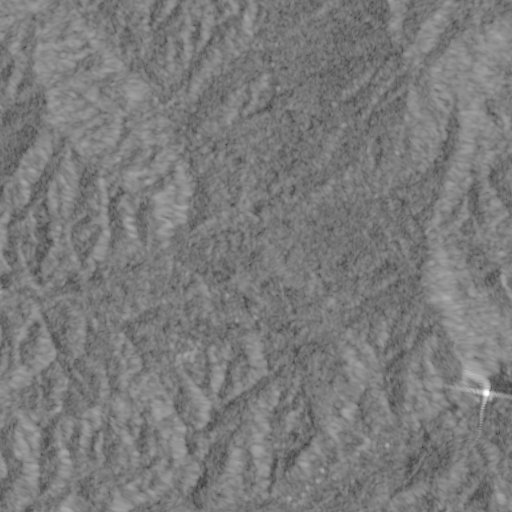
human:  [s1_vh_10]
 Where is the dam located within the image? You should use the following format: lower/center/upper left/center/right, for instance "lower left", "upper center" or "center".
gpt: The dam is located in the lower right of the image.
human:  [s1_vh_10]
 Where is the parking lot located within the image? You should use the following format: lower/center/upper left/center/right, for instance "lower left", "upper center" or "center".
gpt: The parking lot is located in the lower right of the image.
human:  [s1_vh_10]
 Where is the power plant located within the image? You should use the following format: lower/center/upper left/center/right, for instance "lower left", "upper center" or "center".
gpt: There is no power plant in the image.

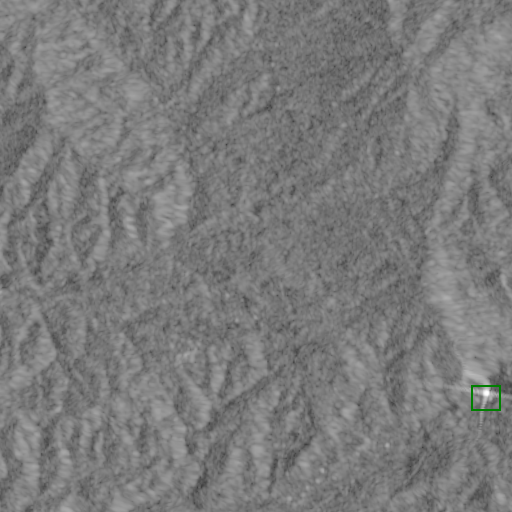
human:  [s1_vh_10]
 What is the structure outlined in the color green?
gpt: The structure outlined in green is a dam.
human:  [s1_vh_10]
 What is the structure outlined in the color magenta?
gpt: There is no magenta outline.